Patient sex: M
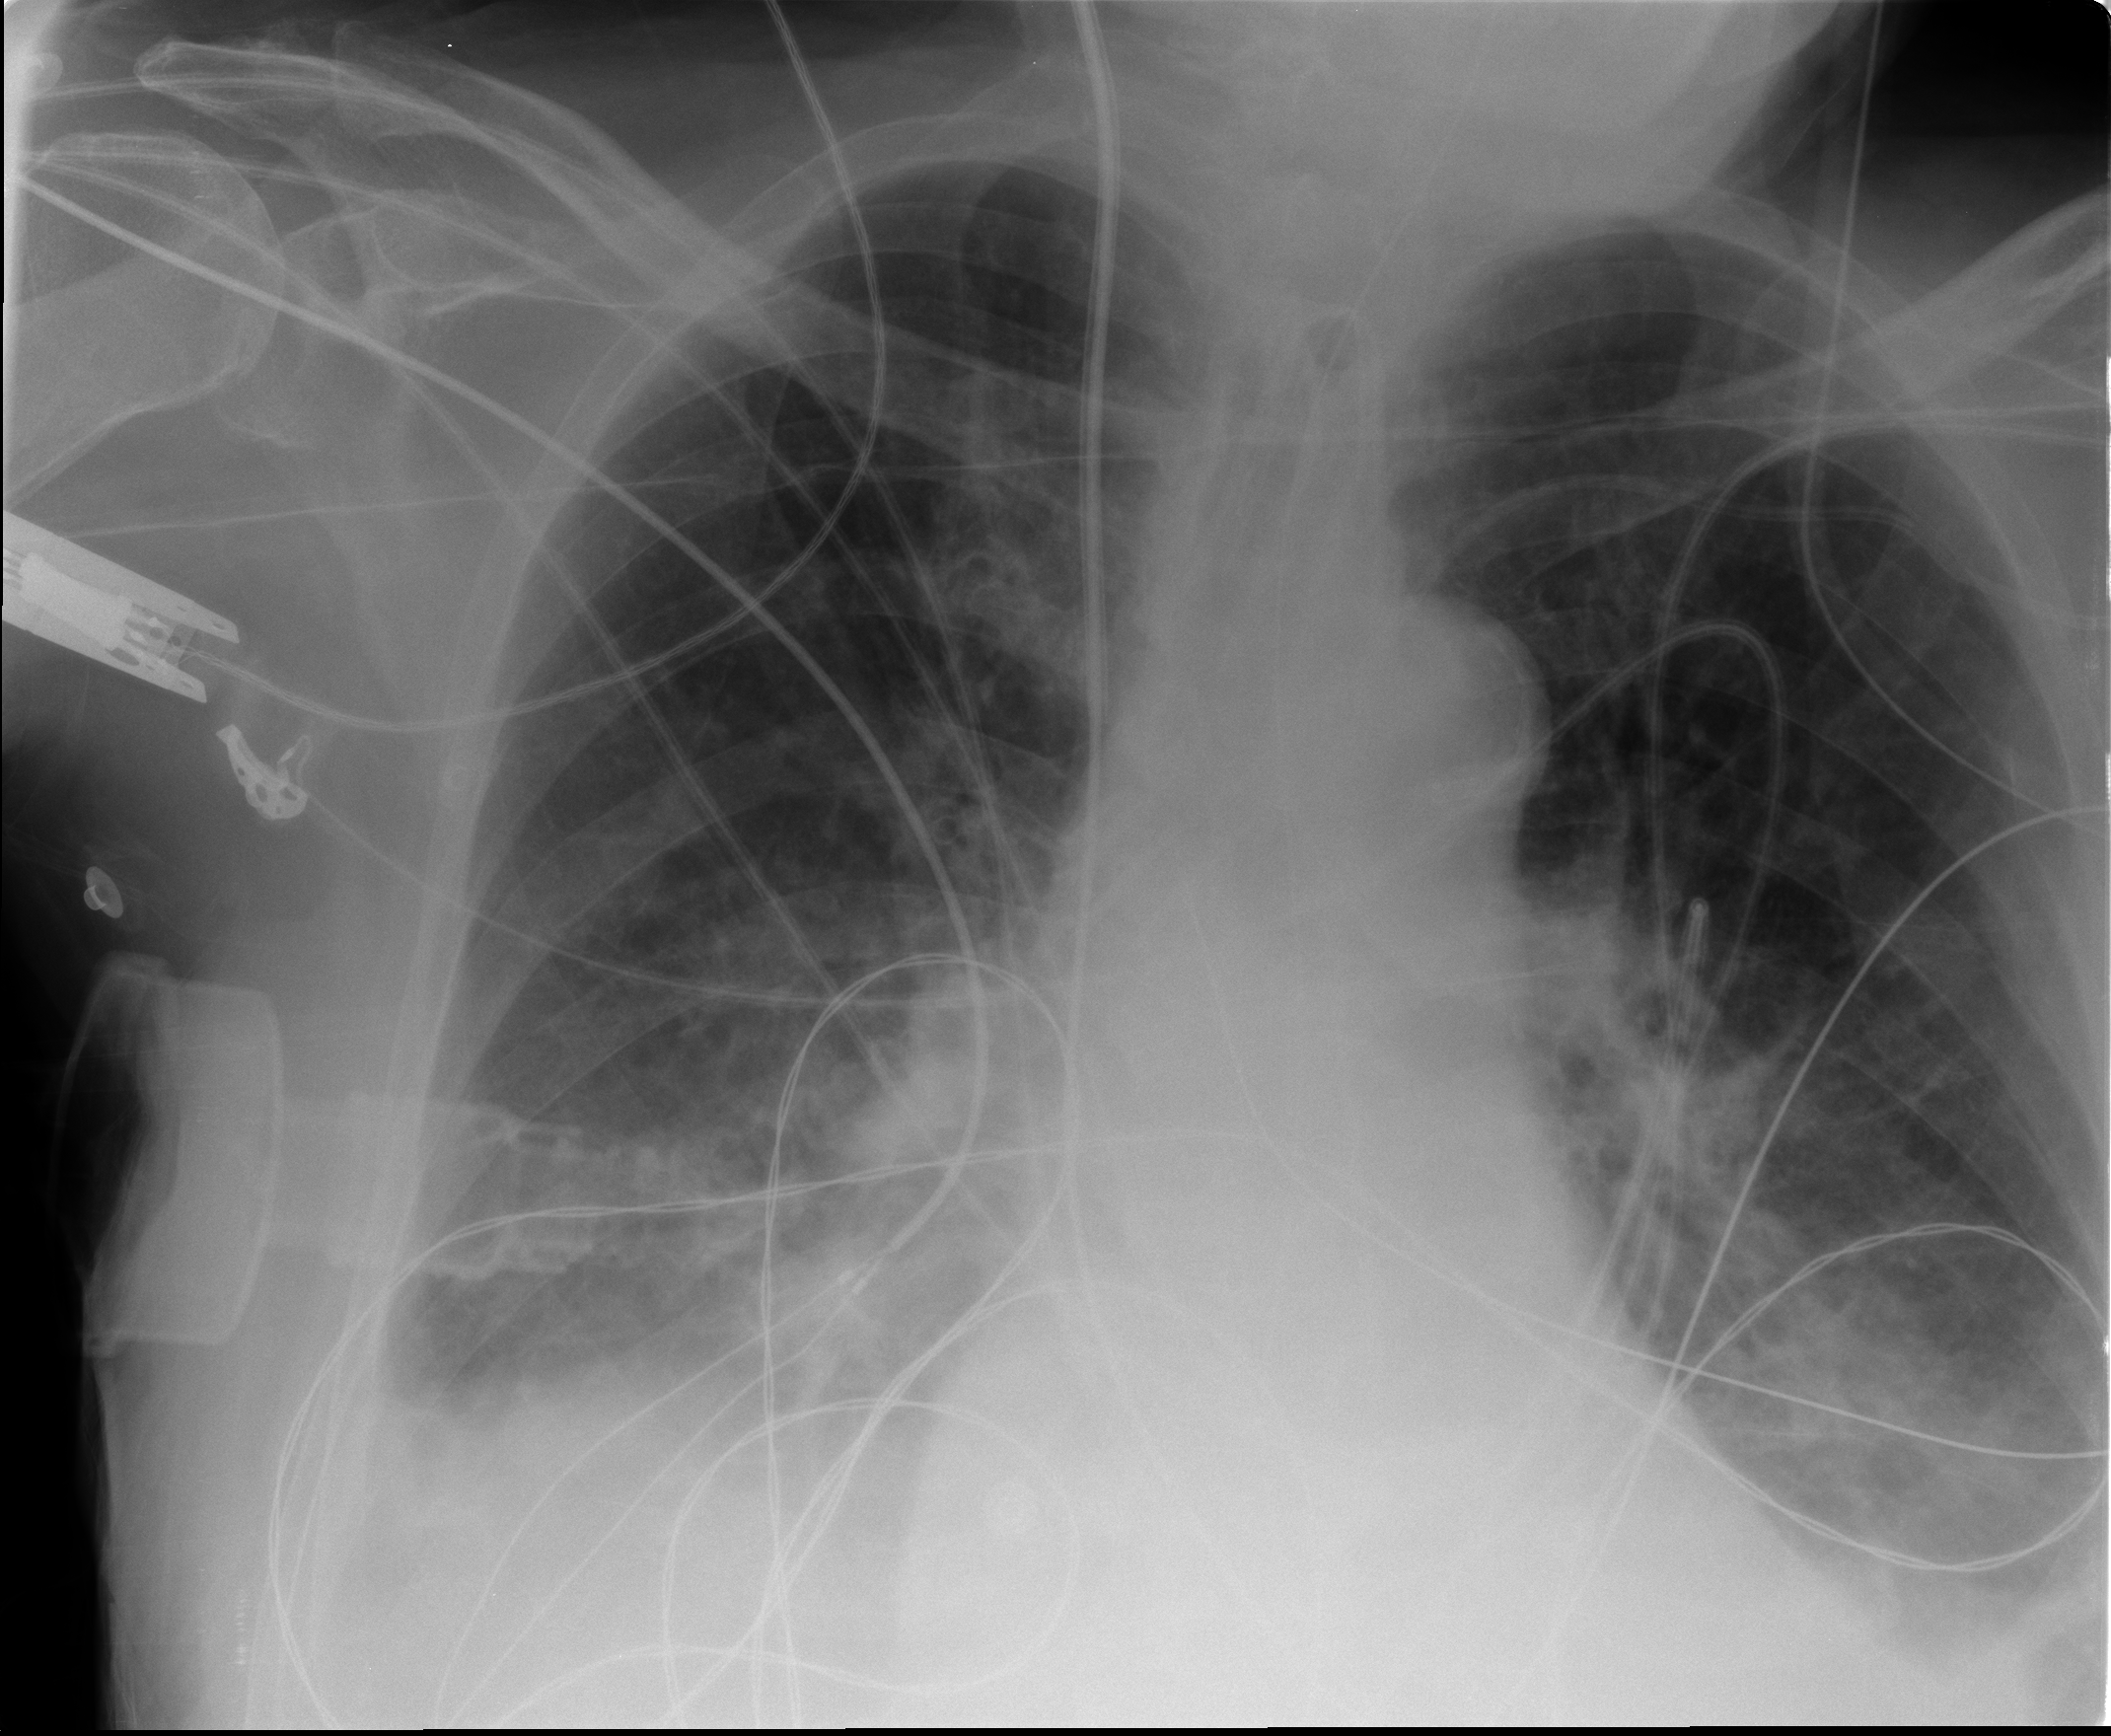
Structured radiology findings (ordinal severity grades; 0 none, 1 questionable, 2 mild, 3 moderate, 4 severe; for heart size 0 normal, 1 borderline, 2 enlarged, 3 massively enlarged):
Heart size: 1
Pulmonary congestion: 1
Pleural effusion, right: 2
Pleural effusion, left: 3
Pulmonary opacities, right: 3
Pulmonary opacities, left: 3
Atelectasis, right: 3
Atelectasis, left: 3